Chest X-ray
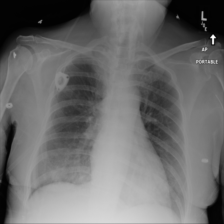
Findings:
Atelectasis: negative
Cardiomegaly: negative
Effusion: negative
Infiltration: negative
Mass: negative
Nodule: negative
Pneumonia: negative
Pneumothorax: negative
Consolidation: negative
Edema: negative
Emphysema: negative
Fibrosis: negative
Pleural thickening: negative
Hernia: negative